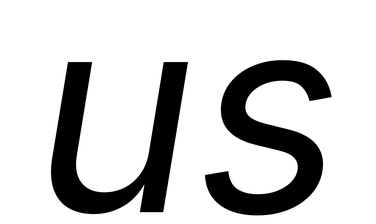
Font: Inter-Italic_Italic